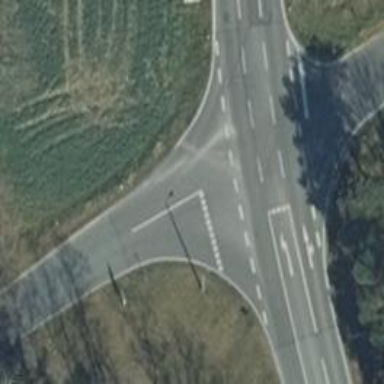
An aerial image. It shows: Road with "give way" sign.